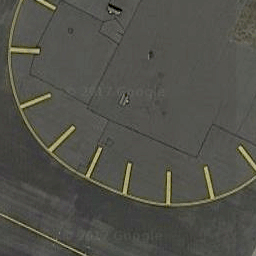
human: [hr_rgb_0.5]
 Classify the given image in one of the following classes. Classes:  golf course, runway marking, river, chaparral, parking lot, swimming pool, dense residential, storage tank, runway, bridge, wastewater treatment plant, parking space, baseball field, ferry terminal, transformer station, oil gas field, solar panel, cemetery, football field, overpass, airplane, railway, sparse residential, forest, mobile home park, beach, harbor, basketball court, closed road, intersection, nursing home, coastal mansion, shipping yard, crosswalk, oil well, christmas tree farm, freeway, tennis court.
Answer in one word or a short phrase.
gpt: runway marking